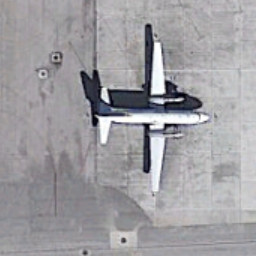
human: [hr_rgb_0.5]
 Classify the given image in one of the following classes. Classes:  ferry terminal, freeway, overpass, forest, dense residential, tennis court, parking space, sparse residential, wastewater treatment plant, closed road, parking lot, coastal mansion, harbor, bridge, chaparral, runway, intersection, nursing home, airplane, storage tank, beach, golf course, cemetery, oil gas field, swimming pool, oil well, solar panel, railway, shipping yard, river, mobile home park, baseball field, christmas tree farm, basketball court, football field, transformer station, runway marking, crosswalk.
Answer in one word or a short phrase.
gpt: airplane